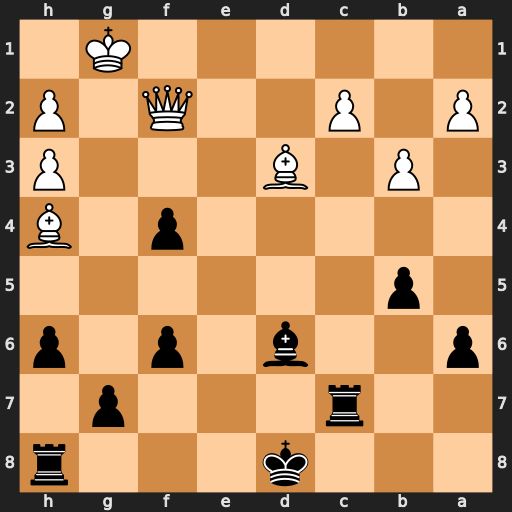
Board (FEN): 3k3r/2r3p1/p2b1p1p/1p6/5p1B/1P1B3P/P1P2Q1P/6K1
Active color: b
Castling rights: -
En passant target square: -
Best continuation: Bc5 Qxc5 Rxc5